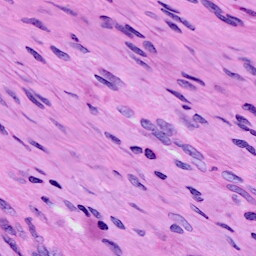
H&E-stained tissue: Cervix